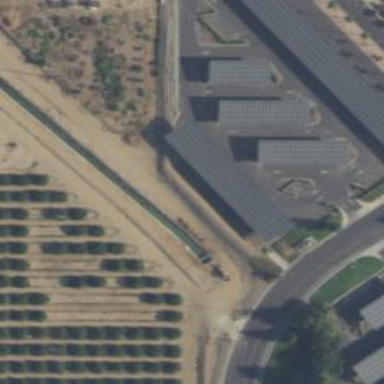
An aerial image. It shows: Parking area next to solar power plant. The plant utilizes photovoltaic technology to generate electricity.